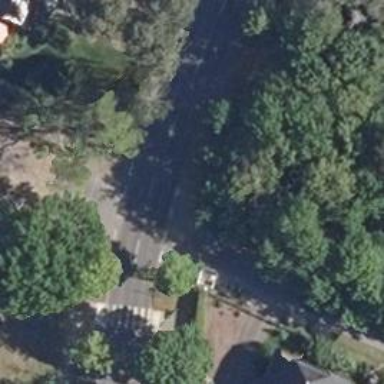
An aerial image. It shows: Tertiary road with asphalt surface. There are separate sidewalks and cycleway.